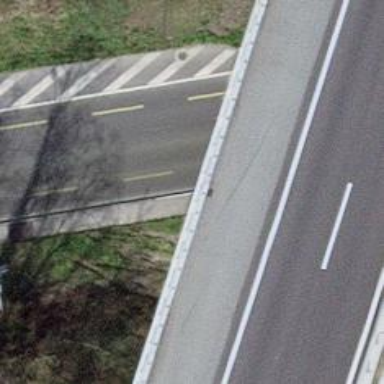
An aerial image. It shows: Tertiary road with asphalt surface and designated cycle lane.